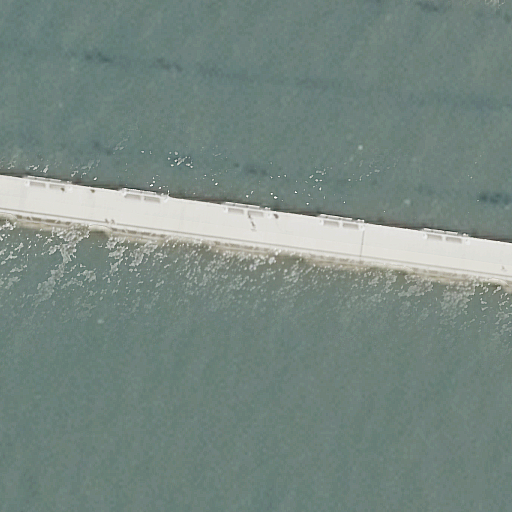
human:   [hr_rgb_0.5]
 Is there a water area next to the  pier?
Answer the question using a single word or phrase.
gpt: yes

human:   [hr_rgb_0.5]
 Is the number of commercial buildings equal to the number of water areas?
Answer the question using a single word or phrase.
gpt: no

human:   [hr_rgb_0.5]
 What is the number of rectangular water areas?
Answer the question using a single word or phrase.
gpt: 1

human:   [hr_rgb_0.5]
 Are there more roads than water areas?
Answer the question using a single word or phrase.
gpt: yes

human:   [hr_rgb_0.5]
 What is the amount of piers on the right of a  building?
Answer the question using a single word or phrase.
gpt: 0

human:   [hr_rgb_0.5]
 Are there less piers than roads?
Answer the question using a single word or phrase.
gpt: yes

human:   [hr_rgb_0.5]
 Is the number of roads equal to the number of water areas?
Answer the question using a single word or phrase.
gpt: no

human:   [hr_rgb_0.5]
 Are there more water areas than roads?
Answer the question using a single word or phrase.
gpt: no

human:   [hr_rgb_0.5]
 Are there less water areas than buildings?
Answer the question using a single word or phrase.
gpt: no

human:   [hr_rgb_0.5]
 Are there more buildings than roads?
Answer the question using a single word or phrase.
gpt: no

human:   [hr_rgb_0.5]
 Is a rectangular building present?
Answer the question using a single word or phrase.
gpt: no

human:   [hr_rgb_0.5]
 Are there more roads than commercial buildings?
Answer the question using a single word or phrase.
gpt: yes

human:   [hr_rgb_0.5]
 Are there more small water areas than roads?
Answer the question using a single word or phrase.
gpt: no

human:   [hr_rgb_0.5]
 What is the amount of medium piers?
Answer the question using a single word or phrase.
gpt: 0

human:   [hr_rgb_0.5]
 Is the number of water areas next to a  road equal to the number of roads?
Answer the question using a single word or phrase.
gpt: no

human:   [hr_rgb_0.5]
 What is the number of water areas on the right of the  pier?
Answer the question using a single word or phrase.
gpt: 0

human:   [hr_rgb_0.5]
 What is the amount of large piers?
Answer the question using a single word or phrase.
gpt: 1

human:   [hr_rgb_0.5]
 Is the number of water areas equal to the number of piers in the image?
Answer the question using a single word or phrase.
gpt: yes

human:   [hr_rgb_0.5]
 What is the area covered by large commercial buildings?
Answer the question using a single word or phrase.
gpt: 0m2

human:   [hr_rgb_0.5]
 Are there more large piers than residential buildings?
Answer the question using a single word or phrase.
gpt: yes

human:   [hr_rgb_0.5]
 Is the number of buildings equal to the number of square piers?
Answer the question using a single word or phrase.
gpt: yes

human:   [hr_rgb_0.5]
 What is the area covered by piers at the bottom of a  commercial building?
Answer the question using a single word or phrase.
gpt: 0m2

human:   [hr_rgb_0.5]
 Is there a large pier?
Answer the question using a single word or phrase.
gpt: yes

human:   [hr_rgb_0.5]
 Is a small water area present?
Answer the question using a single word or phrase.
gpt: no

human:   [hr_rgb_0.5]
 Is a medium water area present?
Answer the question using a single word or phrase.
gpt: no

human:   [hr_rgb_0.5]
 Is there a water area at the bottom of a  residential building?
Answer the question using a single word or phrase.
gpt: no

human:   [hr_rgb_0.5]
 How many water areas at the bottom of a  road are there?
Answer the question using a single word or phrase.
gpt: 0

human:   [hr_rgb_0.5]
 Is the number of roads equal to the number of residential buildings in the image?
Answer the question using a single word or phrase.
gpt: no

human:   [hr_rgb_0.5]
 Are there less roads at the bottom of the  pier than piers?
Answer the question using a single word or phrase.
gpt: yes

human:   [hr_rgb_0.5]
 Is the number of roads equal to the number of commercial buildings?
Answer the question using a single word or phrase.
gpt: no

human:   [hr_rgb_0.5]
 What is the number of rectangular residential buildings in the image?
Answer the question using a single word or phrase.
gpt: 0

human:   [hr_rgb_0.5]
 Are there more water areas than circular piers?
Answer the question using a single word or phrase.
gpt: yes

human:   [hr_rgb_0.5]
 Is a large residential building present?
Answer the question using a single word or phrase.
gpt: no

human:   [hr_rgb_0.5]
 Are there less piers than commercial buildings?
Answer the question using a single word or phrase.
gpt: no

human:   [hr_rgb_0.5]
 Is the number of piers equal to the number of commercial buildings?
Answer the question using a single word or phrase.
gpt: no

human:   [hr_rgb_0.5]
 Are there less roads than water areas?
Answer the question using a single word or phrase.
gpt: no